Question: I'm trying to retrieve all available drivers from my Firebase Database, then maybe put them in an array, So I can Calculate which driver is closer to a user. Or is there a better way of doing it than Array
Here is my Code Below for Retrieving the drivers, Its working and Below is the image for my database table
'''
ref.child("drivers").queryOrdered(byChild: "status").queryEqual(toValue: "available").observe(.childAdded) { (snapshot) in
print(snapshot.value!)
}
'''
Here is a Code that would sort out the closest driver to a user but I need to sort out drivers into an array first
'''
var closestLocation: CLLocation?
var smallestDistance: CLLocationDistance?
for location in locations {
let distance = currentLocation.distanceFromLocation(location)
if smallestDistance == nil || distance < smallestDistance {
closestLocation = location
smallestDistance = distance
}
}
print("smallestDistance = \(smallestDistance)")
'''

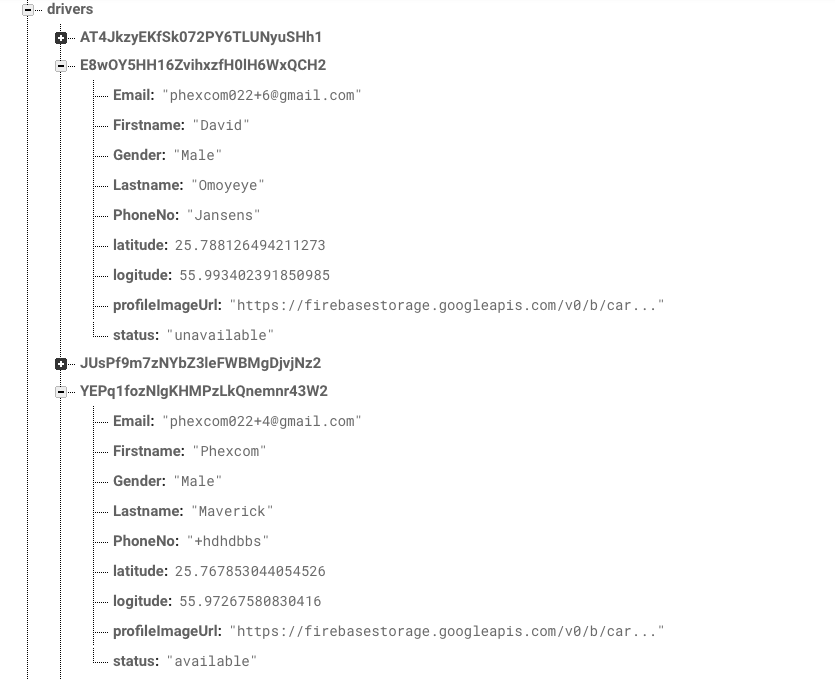
Answer: To populate an array from Firebase, we need to take each driver node, obtain the child nodes we are interested in, group them up and add them to an array.
To do that we are going to take the presented Snapshot, map it to a Dictionary and then read the child nodes by their keys. Then leverage a Structure to hold the distance and drivers name in an array.
Keep in mind that using .childAdded will iterate over all of the existing nodes once, and then call the code in the closure any time a new child is added - you may want to consider reading the node once with .value and iterate over the nodes in that snapshot instead (i.e. .observeSingleEvent(of: .value))
Here's some very verbose code to read your drivers node and add them, and their distance from our current location into an array.
Please be aware that Firebase is asynchronous so processing the array distances should be done within the closure and any code following this code will run before this code completes.
'''
struct DriverAndDistance {
var driver = ""
var distance = 0.0
}
var driverArray = [DriverAndDistance]()
func readDriversAndAddObserver() {
let driversRef = self.ref.child("drivers")
driversRef.observe(.childAdded, with: { snapshot in
if snapshot.exists() == false { return }
let dict = snapshot.value as! [String: Any]
let firstName = dict["Firstname"] as! String
let long = dict["long"] as! Double
let lat = dict["lat"] as! Double
let distanceFromHere = self.getDistance(long, lat)
let dd = DriverAndDistance(driver: firstName, distance: distanceFromHere)
self.driverArray.append(dd)
//do calculations here and present data to user
})
}
'''